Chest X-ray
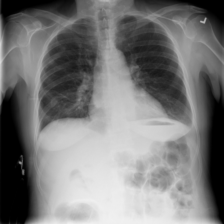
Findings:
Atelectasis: negative
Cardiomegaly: negative
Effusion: negative
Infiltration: negative
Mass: negative
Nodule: negative
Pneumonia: negative
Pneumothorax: negative
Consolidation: negative
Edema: negative
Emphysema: negative
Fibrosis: negative
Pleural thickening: negative
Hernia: negative